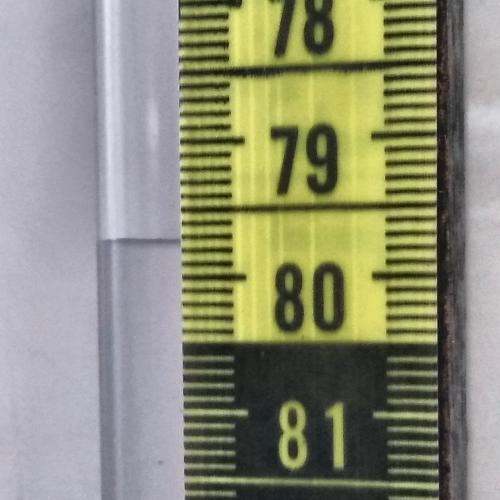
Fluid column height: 79.7 cm